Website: slack
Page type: stored-credit-cards
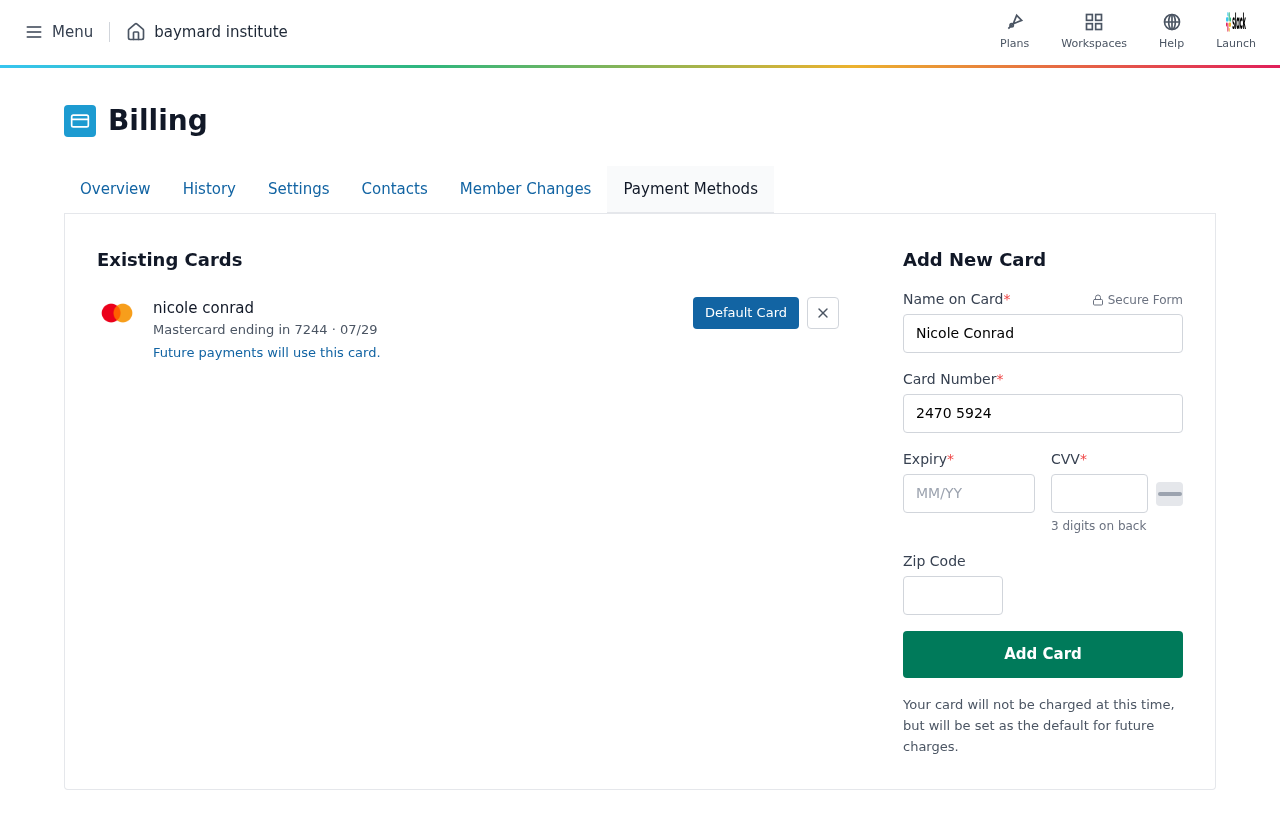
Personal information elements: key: PII_CARD_CVV
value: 208
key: PII_CARD_EXPIRY
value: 07/29
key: PII_CARD_EXPIRY_MONTH
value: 07
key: PII_CARD_EXPIRY_YEAR
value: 29
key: PII_CARD_LAST4
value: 7244
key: PII_CARD_NUMBER
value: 2470 5924 7120 7244
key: PII_CARD_TYPE
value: Mastercard
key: PII_FULLNAME
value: nicole conrad
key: PII_FULLNAME
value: Nicole Conrad
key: PII_POSTCODE
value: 65863